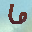
Label: 6